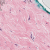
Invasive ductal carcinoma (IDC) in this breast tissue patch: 0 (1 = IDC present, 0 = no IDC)